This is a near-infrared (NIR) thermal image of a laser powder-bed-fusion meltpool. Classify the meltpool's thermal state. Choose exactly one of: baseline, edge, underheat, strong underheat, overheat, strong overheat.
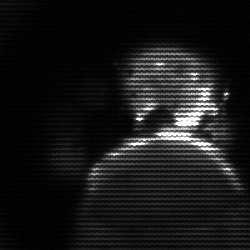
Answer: baseline